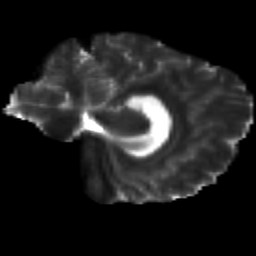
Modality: T2w
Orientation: sagittal
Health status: healthy
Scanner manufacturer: siemens
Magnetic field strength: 3 T
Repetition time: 12 s
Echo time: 0.092 s